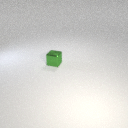
small green metal cube